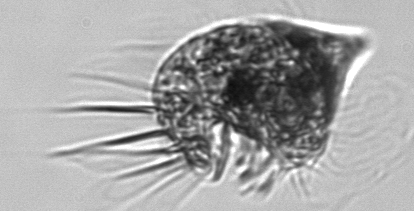
Label: Strombidium_morphotype1